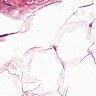
Metastatic tissue present: no